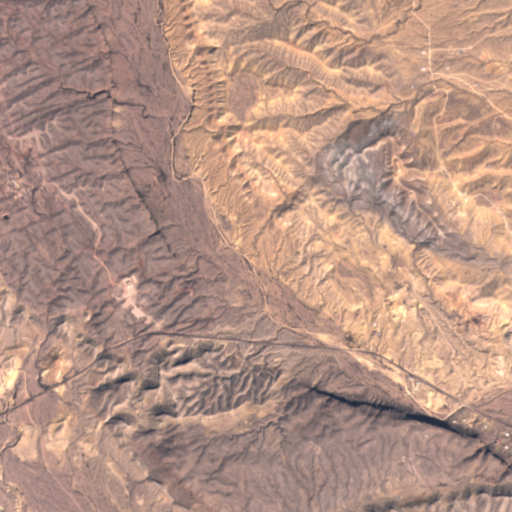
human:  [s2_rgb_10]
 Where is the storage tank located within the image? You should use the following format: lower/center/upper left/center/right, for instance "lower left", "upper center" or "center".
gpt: The storage tank is located in the lower right of the image.
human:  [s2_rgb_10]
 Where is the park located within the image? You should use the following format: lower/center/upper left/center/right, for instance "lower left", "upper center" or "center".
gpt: There is no park in the image.